Question: Hey guys i'm making a rounded border on my table I want the border to be shown across the whole but it only shows it once as shown below:

I want the top row where it says "Uploaded files" to be spanning across the whole table, below is my HTML and CSS code:
'''
<tr id="rounded">
<td colspan="5">Uploaded files</td>
</tr>
<tr style="background: #2B4F81">
<td style="padding-left: 5px; padding-right: 5px">Filename</td>
<td style="padding-left: 5px; padding-right: 5px">File Size</td>
<td width="200px" style="padding-left: 5px; padding-right: 5px">Description</td>
<td colspan="2" style="padding-left: 5px; padding-right: 5px">Option</td>
</tr>
'''
CSS:
'''
#rounded
{
width: 100%;
float: left;
-moz-border-radius: 15px;
-webkit-border-top-left-radius: 11px;
-webkit-border-top-right-radius: 11px;
background-color: #2B4F81;
border: 1px solid #2B4F81;
}
'''
IF you could help me fix this problem it would be much appreciated.
Thanks.
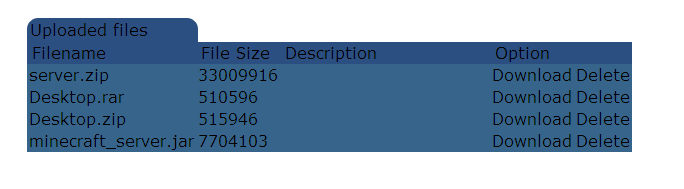
Answer: Remove 'float: left;'; optionally, stop using 'style' and put that into CSS.
You should use the 'id="rounded"' on the table instead.